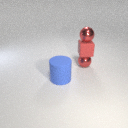
small red rubber cube below small red metal sphere